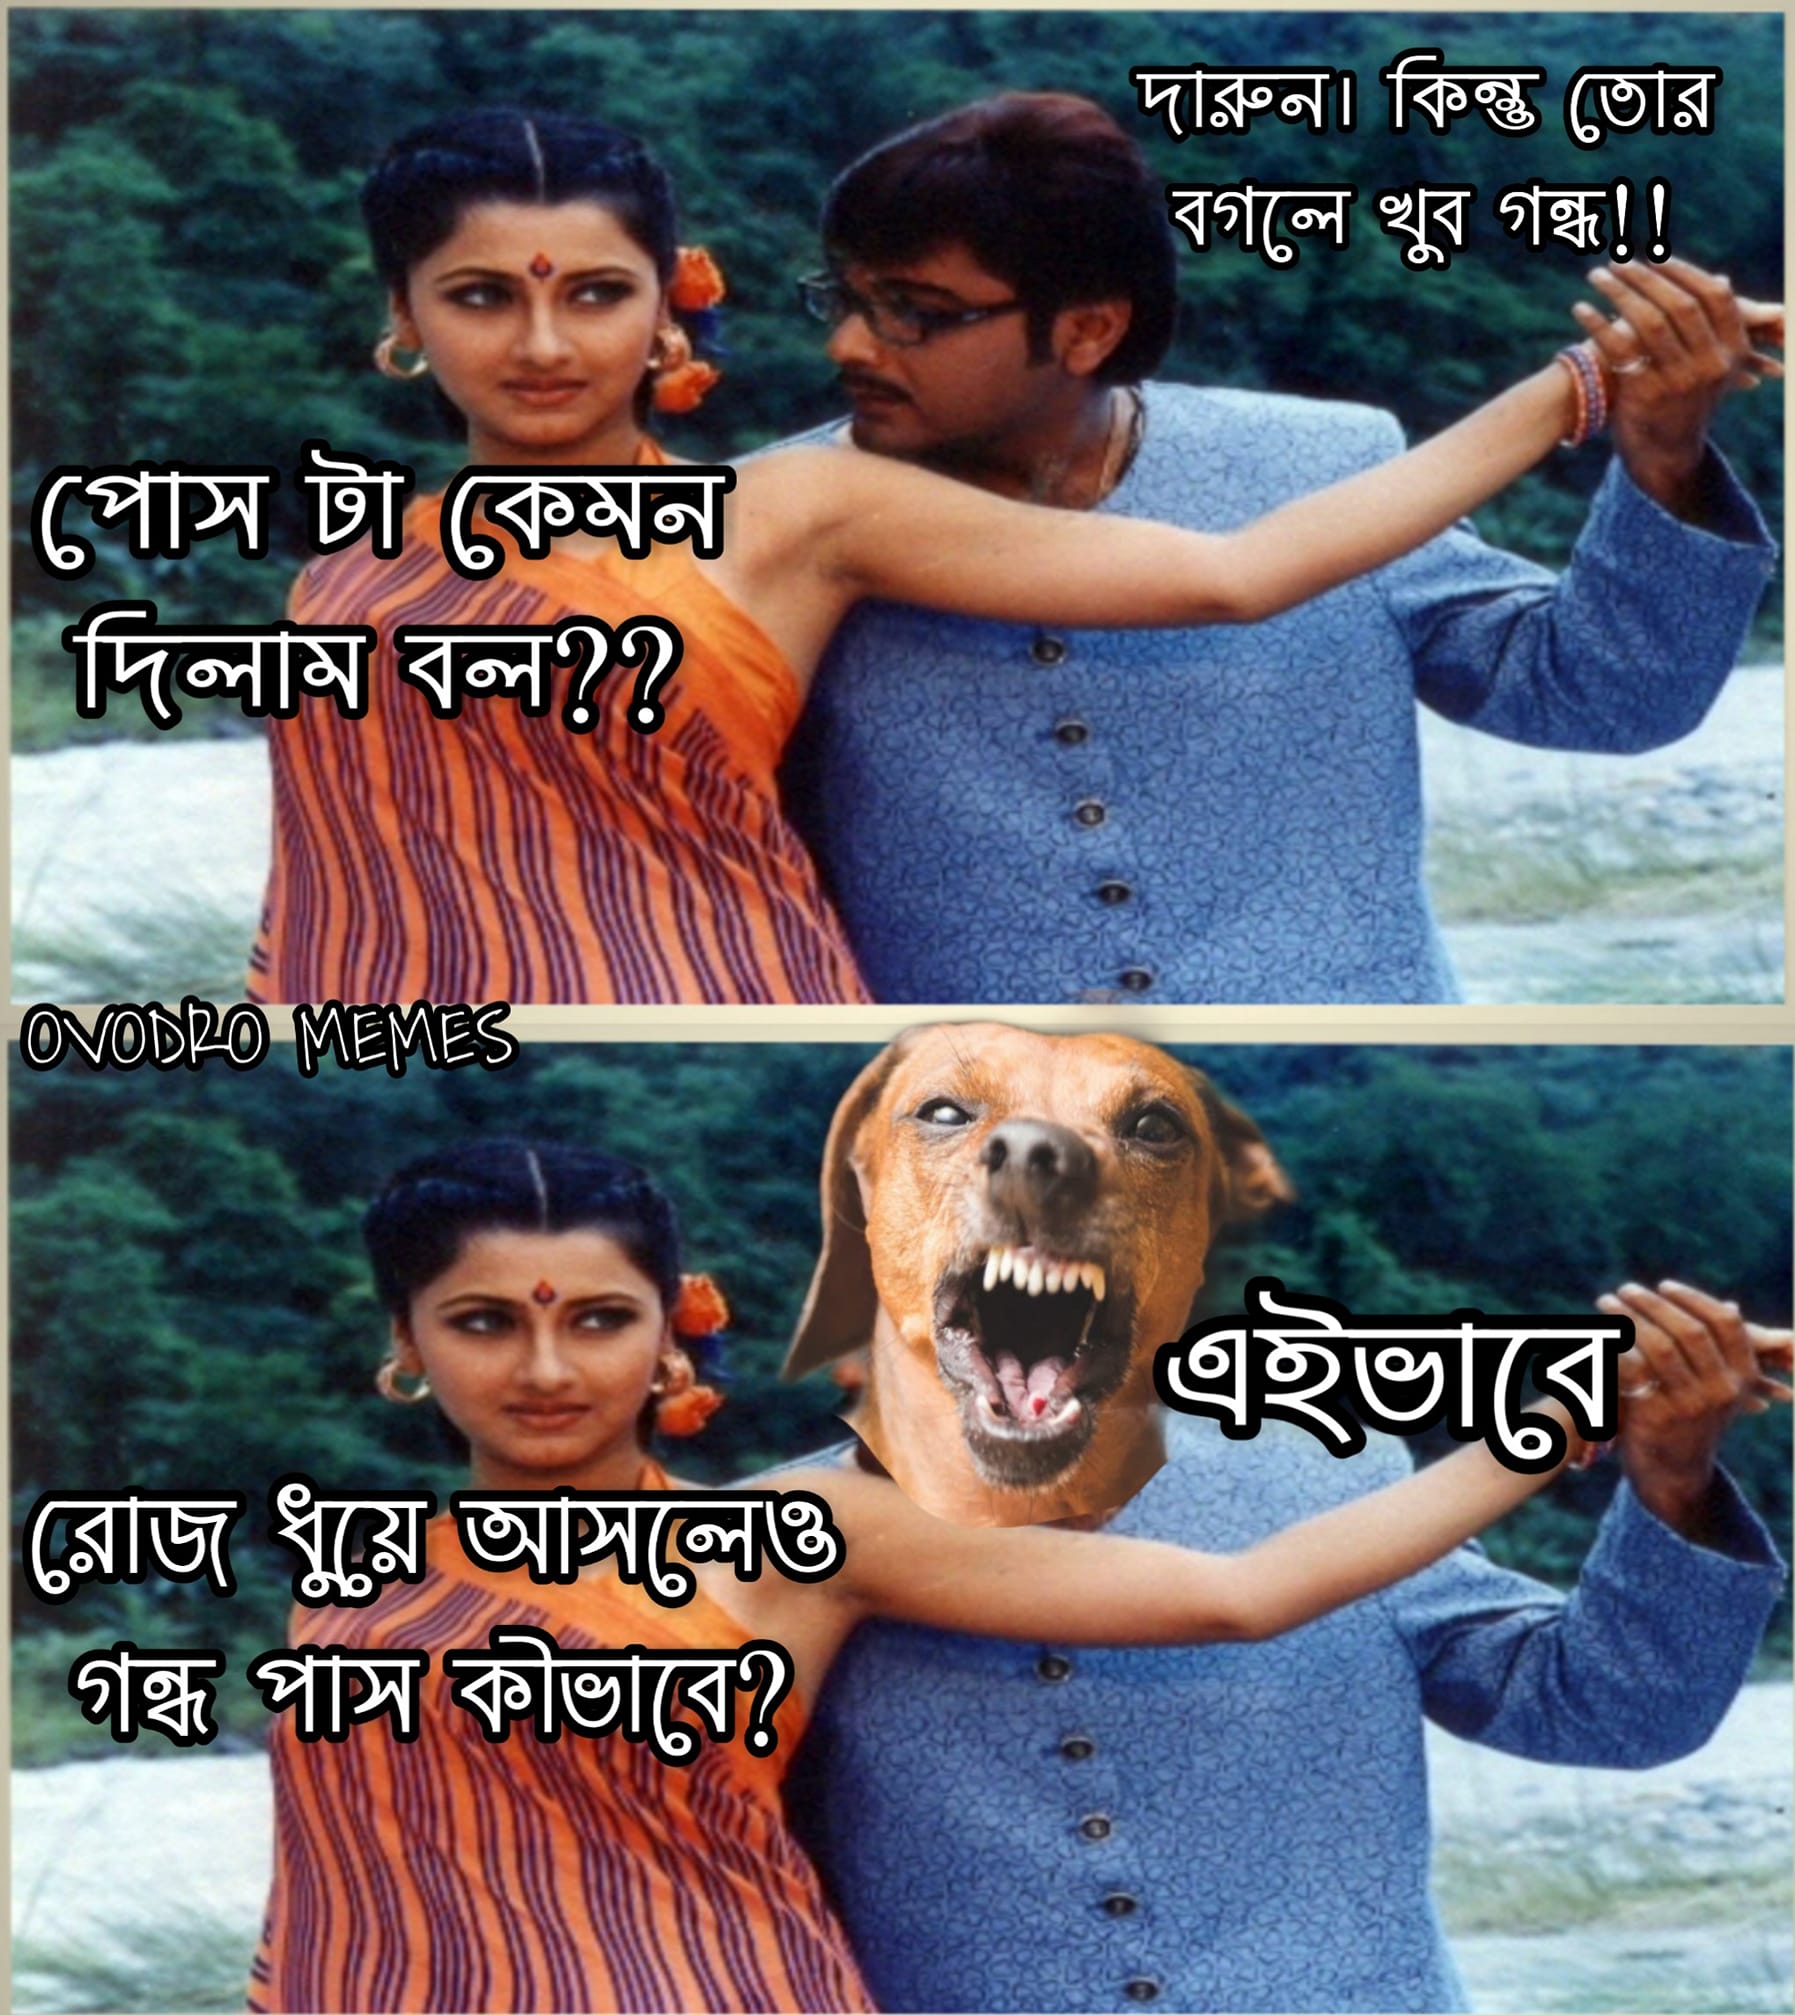
Caption: পোস টা কেমন দিলাম বল ??    দারুন । কিন্তু তোর বগলে খুব গন্ধ !!    রোজ ধুয়ে আসলেও গন্ধ পাস কীভাবে ?    এইভাবে
Label: hate